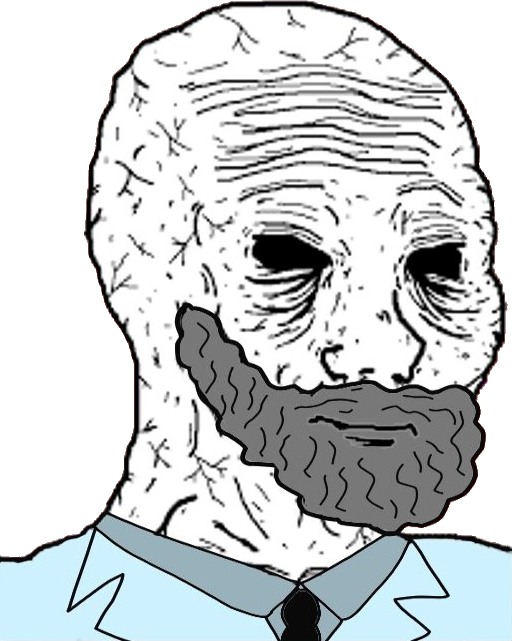
Label: 5_Tired_Wojak